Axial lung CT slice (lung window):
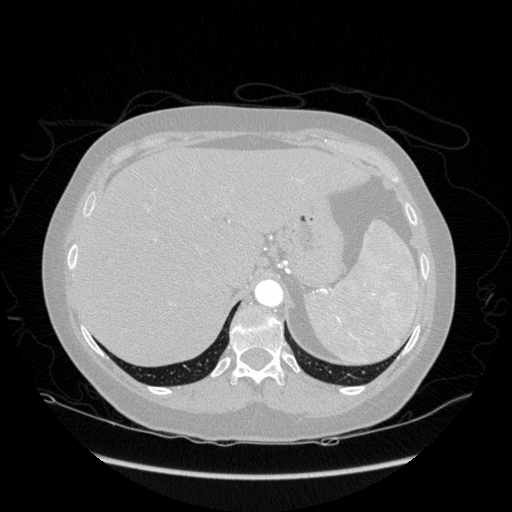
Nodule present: no